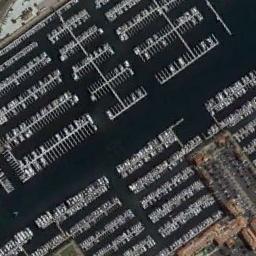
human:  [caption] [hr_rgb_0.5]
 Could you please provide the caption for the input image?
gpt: There was a lot of traffic along the harbor shore .

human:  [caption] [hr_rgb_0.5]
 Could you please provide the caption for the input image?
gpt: There are many yachts neatly arranged on the sea by the harbor, With some empty spaces left .

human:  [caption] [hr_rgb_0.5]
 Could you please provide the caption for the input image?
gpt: There are lots of ships in the harbor .

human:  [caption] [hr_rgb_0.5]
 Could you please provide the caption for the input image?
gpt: The harbor has lots of neatly docked boats and the color of the waters is dark green .

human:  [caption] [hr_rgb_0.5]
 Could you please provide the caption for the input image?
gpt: There are many ships docked neatly at the harbor .